Aerial crown-view tile of a tropical tree (Barro Colorado Island, Panama), acquired 20250124:
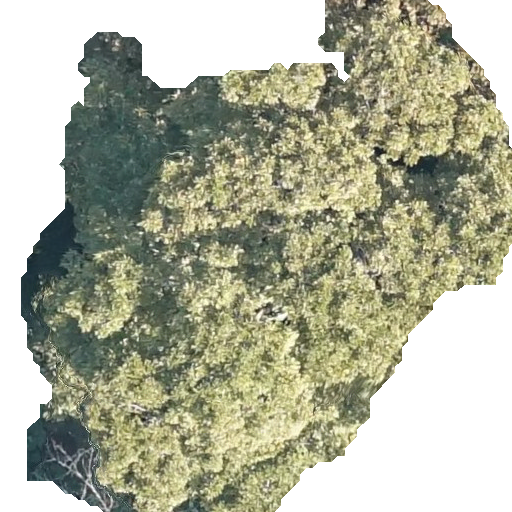
Species: Dipteryx oleifera
GBIF accepted scientific name: Dipteryx oleifera
Crown area: 272.793 m²